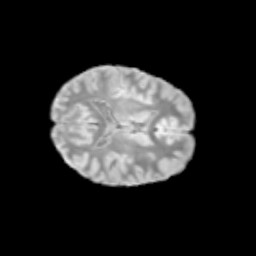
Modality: T2w
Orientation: axial
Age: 11
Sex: female
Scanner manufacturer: siemens
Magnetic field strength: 3 T
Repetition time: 3.8 s
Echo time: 0.07 s